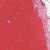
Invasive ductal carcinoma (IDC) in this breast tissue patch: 0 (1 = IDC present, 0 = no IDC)